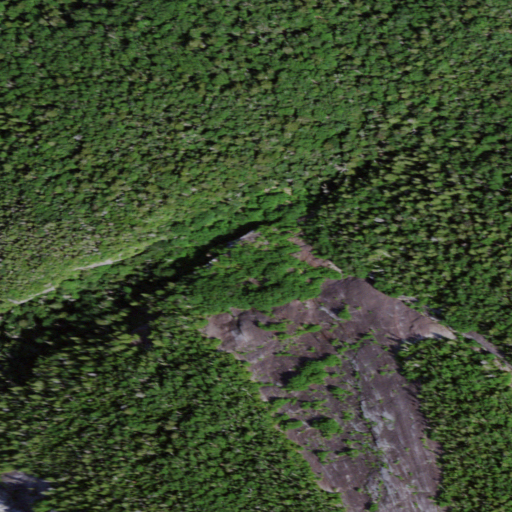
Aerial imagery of gap in New York named Avalanche Pass containing evergreen forest, grassland, and barren land